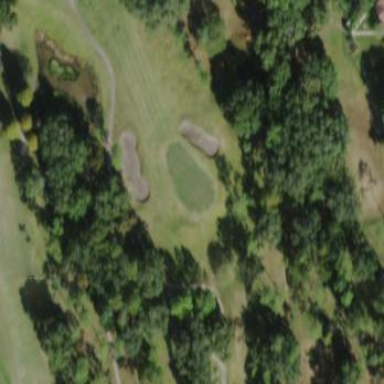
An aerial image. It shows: Golf fairway in the image.